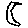
Label: moon